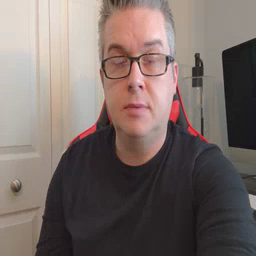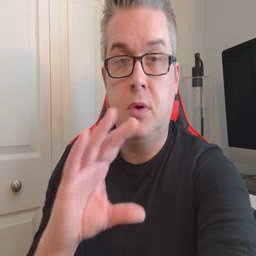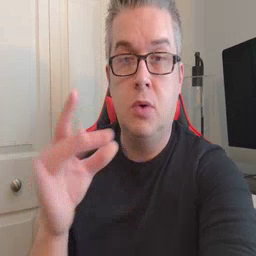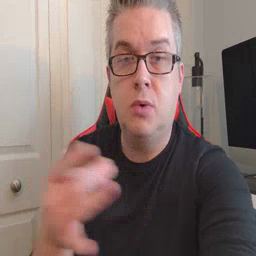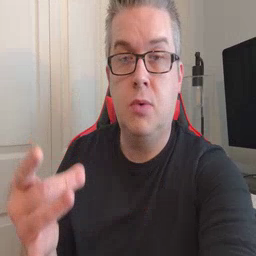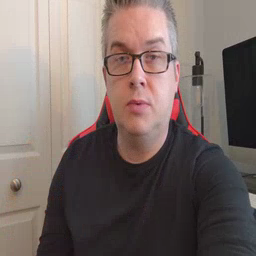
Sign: story